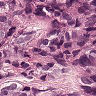
Metastatic tissue present: yes